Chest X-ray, PA view. Patient: 45 years old, sex M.
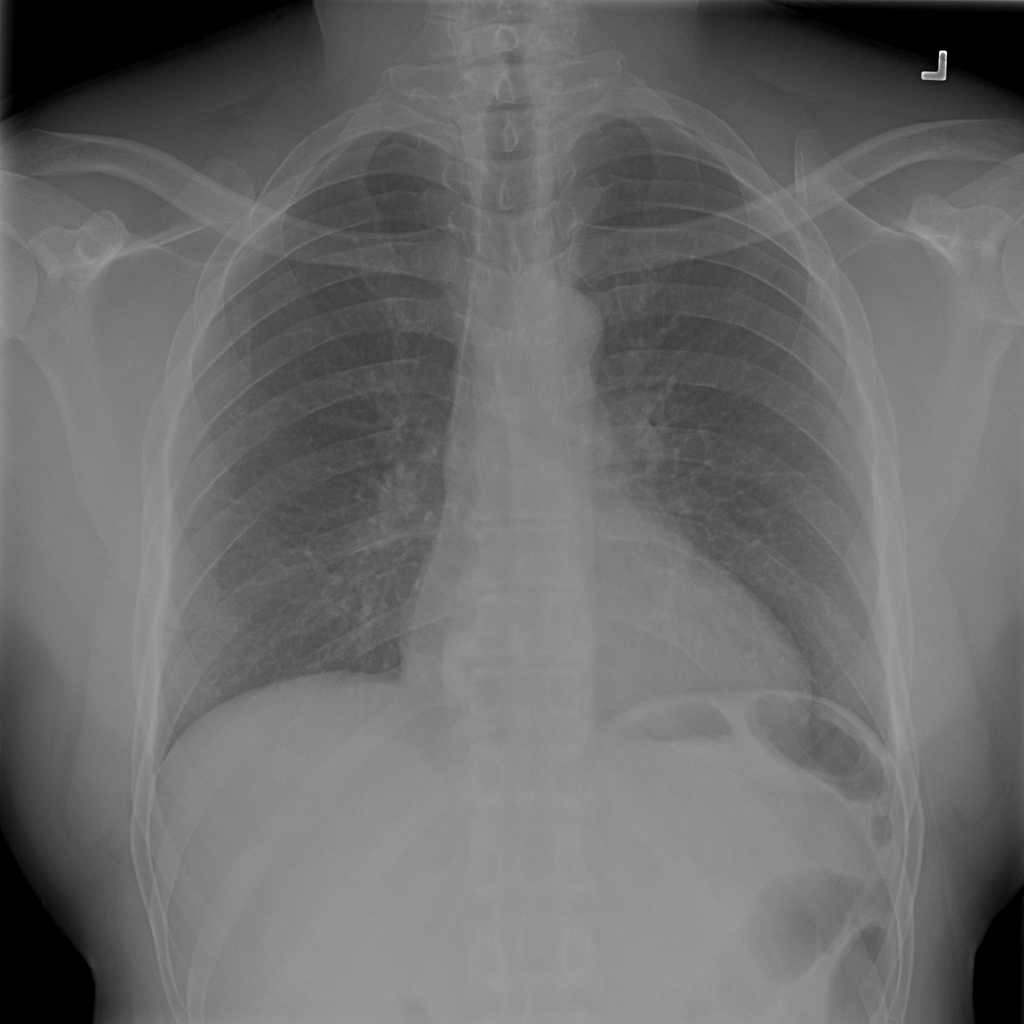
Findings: No Finding